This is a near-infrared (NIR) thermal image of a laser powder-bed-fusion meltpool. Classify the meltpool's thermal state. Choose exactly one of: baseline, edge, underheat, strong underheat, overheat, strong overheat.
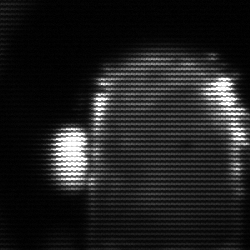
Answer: baseline